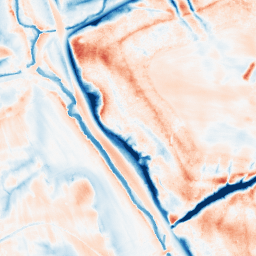
Category: trend_removal
Decomposition family: local_polynomial
Decomposition parameters: window_size: 31
degree: 3
Upsampling method: quintic
Upsampling parameters: scale: 8
Upsampling scale: 8